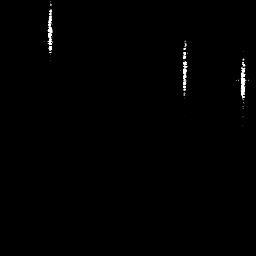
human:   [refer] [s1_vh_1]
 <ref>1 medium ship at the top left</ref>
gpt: <box>[[16, 1, 21, 22, 0]]</box>

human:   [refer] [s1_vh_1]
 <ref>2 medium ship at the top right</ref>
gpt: <box>[[69, 15, 75, 38, 0]], [[92, 21, 97, 38, 0]]</box>